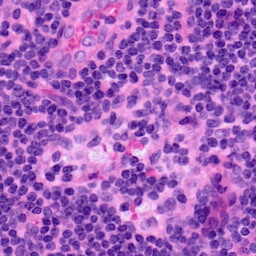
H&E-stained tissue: LymphNode